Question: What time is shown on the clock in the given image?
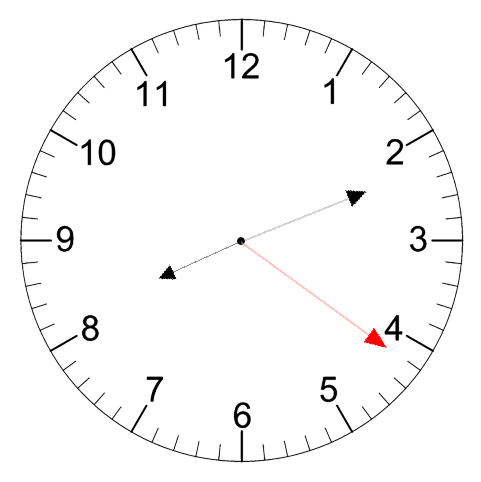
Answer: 08:11:21